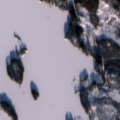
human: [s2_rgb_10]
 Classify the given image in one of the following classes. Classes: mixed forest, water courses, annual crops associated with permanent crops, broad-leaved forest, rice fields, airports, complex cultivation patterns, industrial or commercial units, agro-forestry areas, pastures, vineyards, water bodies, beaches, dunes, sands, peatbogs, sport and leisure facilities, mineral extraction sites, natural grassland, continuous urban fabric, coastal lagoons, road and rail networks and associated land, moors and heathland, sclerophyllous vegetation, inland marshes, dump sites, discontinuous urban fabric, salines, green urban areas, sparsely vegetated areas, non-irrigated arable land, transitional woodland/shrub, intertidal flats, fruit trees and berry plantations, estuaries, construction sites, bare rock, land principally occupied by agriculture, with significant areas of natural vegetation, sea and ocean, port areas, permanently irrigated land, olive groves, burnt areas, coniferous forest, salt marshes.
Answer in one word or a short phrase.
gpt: transitional woodland/shrub, water bodies